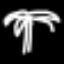
Label: palm tree